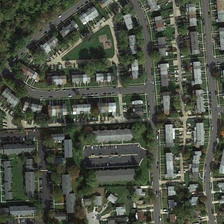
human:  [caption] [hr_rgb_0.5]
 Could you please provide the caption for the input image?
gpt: many buildings and green trees are in a dense residential area .

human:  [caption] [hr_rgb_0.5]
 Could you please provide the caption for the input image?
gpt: many buildings and green trees are in a dense residential area .

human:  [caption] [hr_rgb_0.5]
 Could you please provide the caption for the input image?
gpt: many buildings and green trees are in a dense residential area .

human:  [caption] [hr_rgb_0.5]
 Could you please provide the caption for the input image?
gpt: many buildings and green trees are in a dense residential area .

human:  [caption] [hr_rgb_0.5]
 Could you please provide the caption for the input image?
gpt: many buildings and green trees are in a dense residential area .